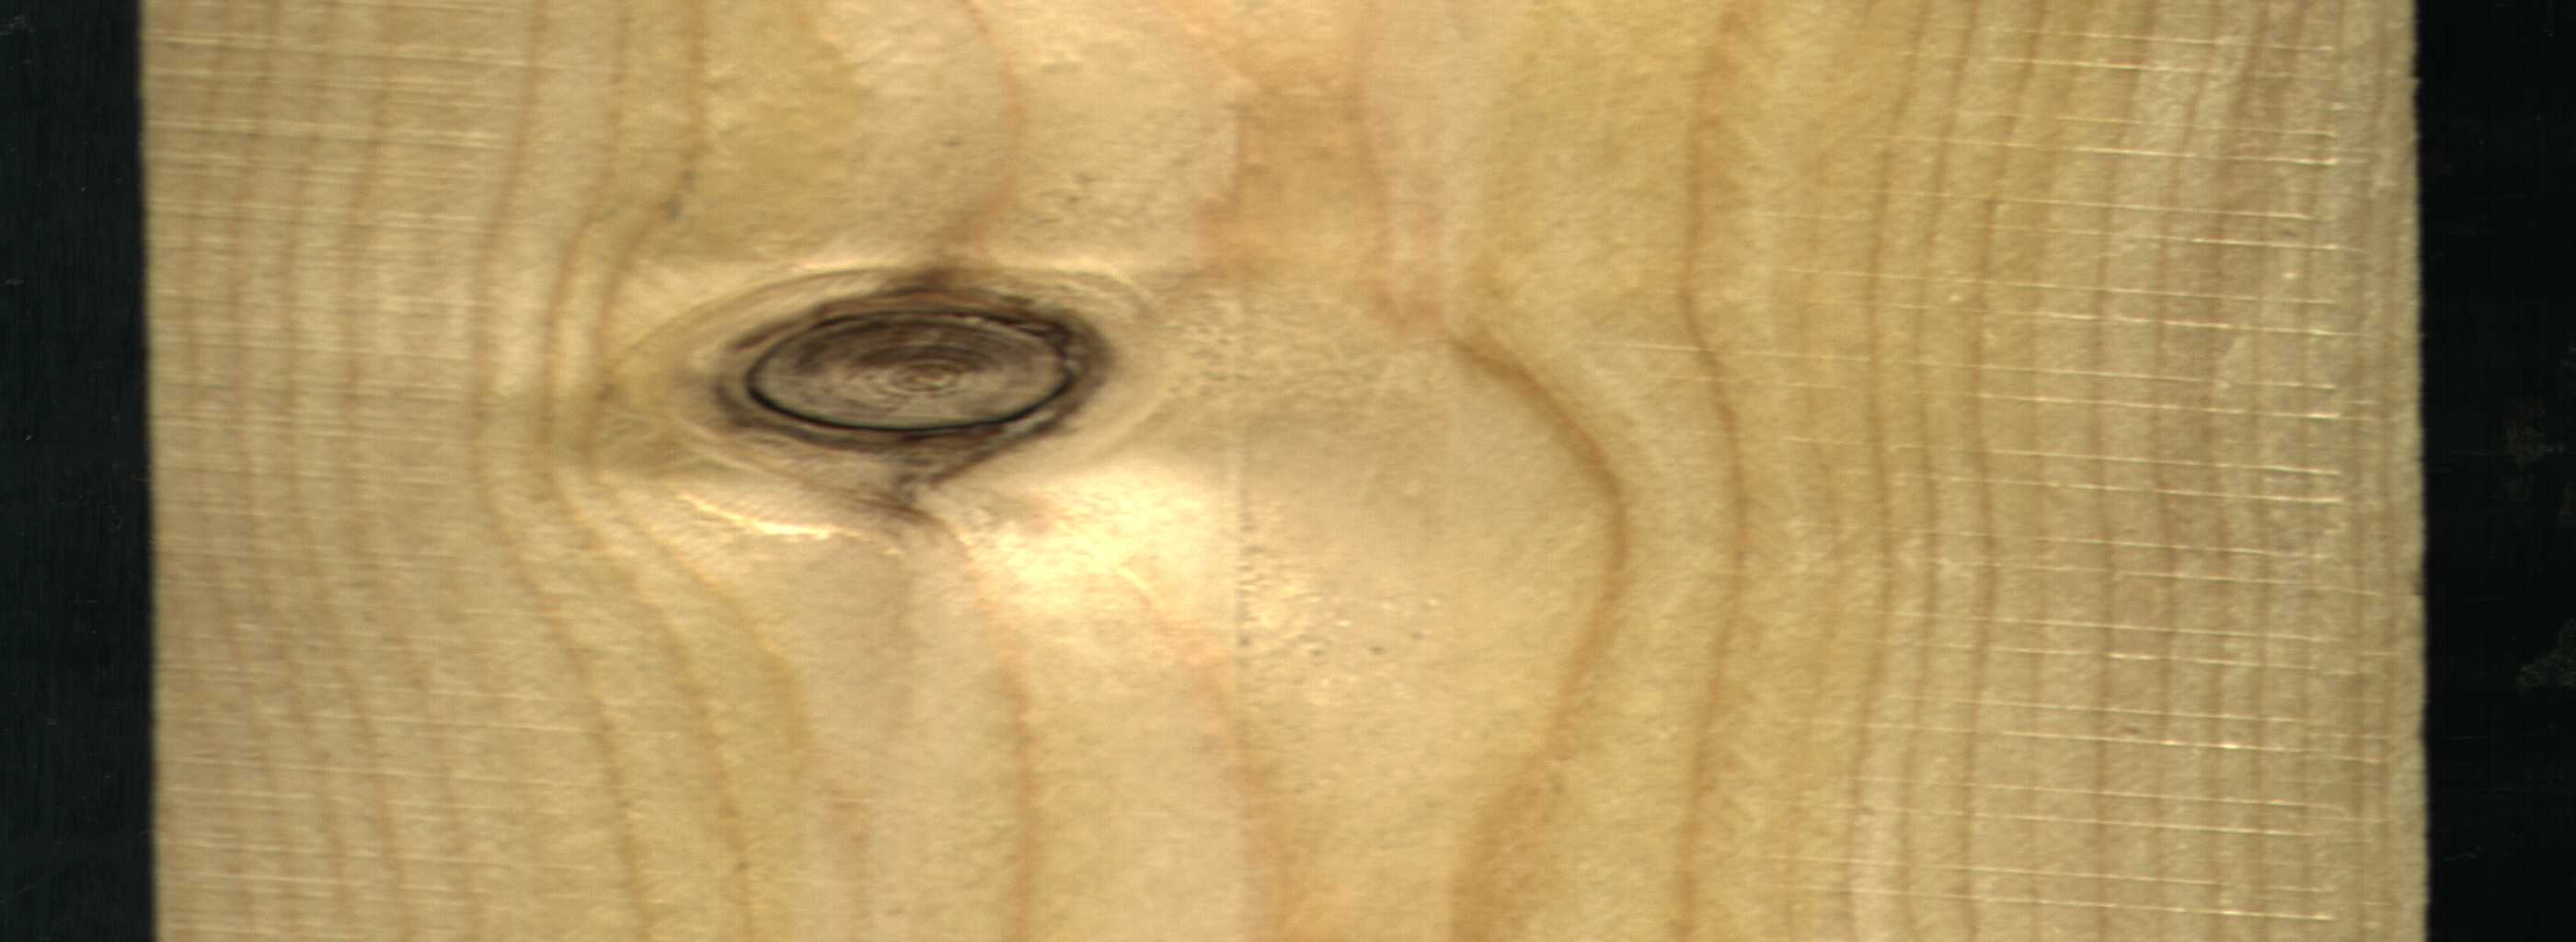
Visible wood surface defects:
Dead_Knot